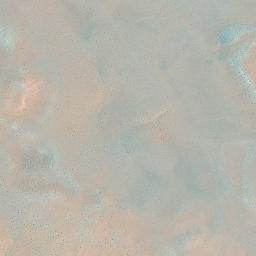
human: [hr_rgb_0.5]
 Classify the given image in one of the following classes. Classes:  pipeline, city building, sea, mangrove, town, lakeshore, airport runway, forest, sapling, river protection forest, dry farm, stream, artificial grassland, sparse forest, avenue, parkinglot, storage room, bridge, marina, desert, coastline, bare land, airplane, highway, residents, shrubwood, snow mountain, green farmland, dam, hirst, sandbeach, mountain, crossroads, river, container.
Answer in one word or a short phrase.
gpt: desert